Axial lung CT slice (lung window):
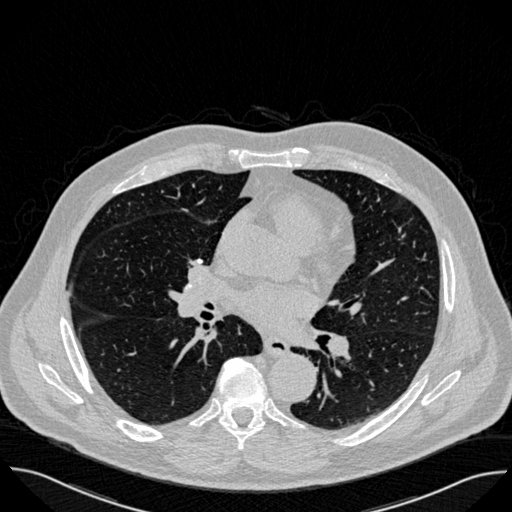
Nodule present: no